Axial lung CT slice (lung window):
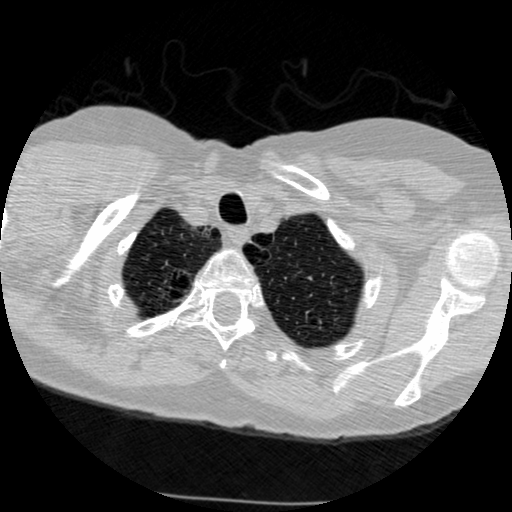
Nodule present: no